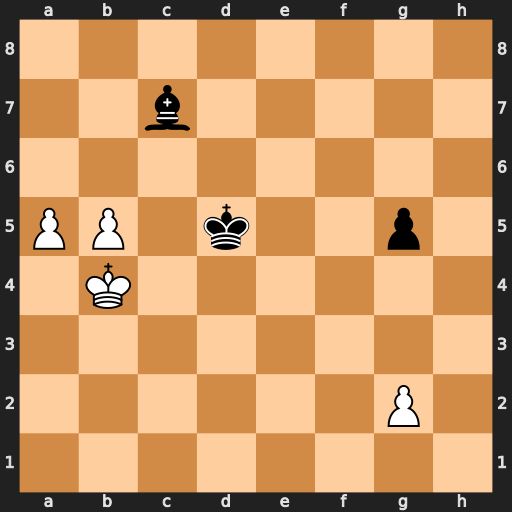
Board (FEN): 8/2b5/8/PP1k2p1/1K6/8/6P1/8
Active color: w
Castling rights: -
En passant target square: -
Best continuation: b6 Bxb6 axb6